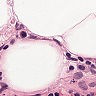
Metastatic tissue present: no